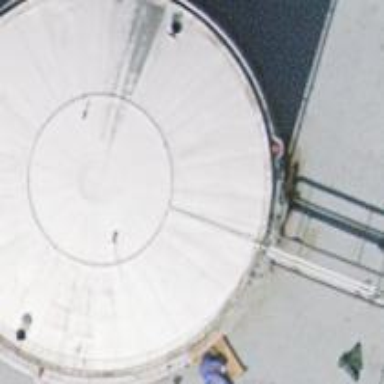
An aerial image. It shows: Storage tank that is man-made.